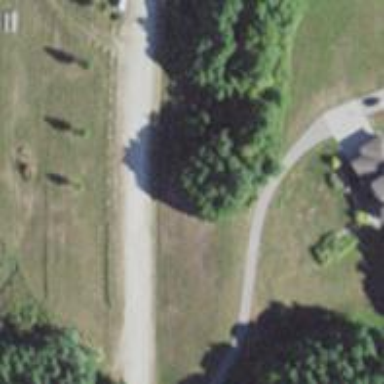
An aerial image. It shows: Driveway.